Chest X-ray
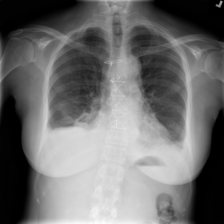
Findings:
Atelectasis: positive
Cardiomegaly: negative
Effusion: positive
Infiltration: positive
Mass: negative
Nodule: negative
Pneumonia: negative
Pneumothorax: negative
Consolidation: negative
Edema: negative
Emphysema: negative
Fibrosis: negative
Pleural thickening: negative
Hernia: negative